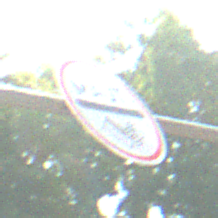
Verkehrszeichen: MautflichtigeStrecke
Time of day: MorningAfternoon
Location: Outdoor (Suburban)
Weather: Clear
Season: NotSpecified
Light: Natural